Question: In the simulator this does not seem to happen, because you can't tilt the simulator.
When I run a UIWebView on my device and tilt it seems to slide down and leave a gap of 44px, it seems to be the height of the NavigationBar at the top.
I don't have any code to post as I do not what is causing this.
When I go to another view and come back to this, the gap is gone as the iPhone didn't move between appearing.
Any ideas on what to do to stop this behavior?
I am using iOS 6 and Storyboard, if I can post anything to help, please let me know.

I have posted a screen shot from my device to show what is actually happen.
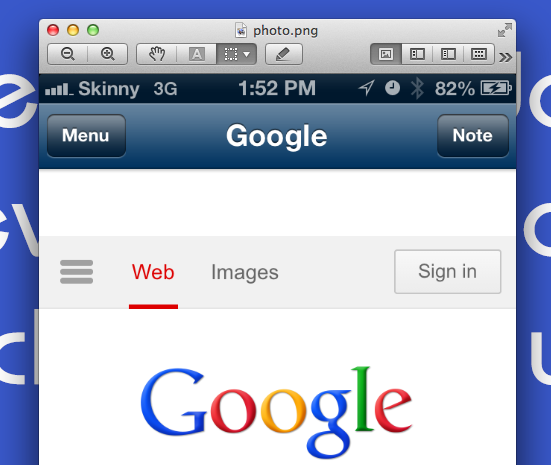
Answer: Well this can happen because of Auto Layout there might be a constraint that set it 44px below,
Check it out
Hope this will help ,
Further you can get the basic idea about AutoLayout feature from Ray Wenderlitch site <URL>